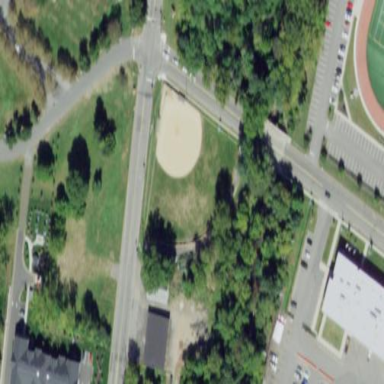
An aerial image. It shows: Baseball pitch for leisure land.